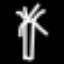
Label: palm tree